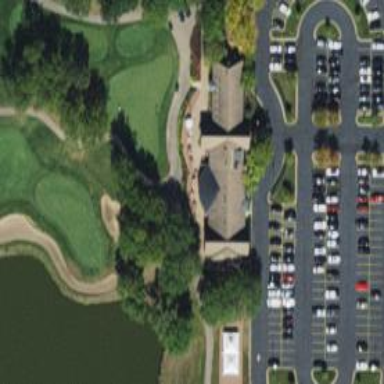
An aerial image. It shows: Service road designated as golf cart path.